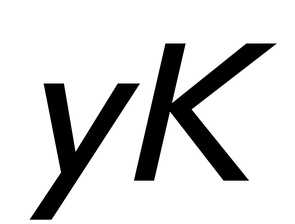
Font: InstrumentSans-Italic_Medium_Italic